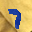
Label: 7